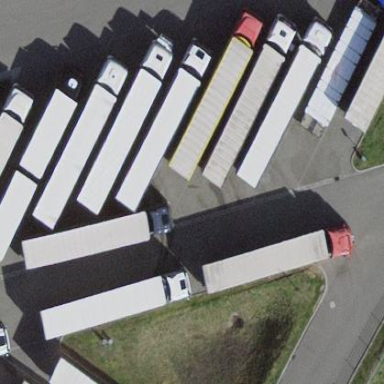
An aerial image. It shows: Asphalt parking space.